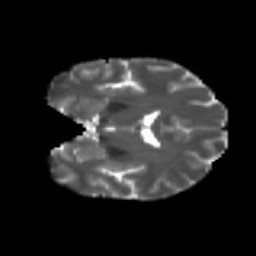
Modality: T2w
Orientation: coronal
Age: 29
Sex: female
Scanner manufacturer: ge
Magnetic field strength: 3 T
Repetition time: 7.8 s
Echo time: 0.0606 s